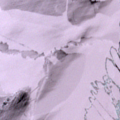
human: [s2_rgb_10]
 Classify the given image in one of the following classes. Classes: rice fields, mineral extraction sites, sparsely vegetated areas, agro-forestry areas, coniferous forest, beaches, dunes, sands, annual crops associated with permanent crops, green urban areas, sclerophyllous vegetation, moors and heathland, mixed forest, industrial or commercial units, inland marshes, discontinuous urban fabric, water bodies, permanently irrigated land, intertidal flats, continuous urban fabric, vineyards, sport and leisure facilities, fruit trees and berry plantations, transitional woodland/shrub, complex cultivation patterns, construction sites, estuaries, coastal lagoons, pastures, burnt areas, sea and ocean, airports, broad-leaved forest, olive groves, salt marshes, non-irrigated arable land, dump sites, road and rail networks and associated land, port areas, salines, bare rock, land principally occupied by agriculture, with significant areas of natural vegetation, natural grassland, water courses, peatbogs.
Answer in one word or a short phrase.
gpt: sea and ocean